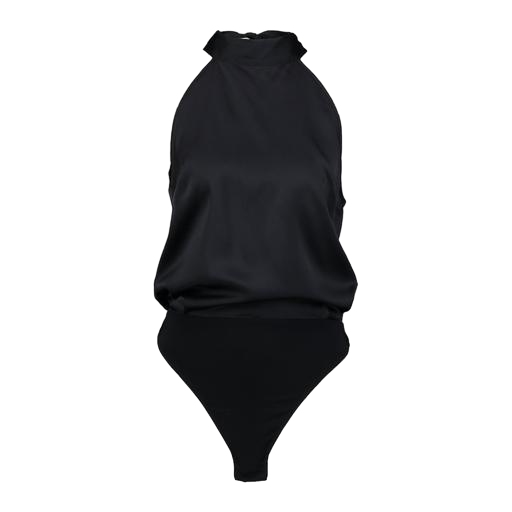
black mira cape-effect bodysuit, black angie high-neck top, black open-back halterneck top, white background